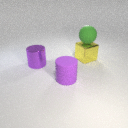
large purple metal cylinder behind large purple rubber cylinder